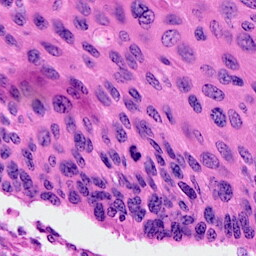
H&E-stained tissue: Cervix